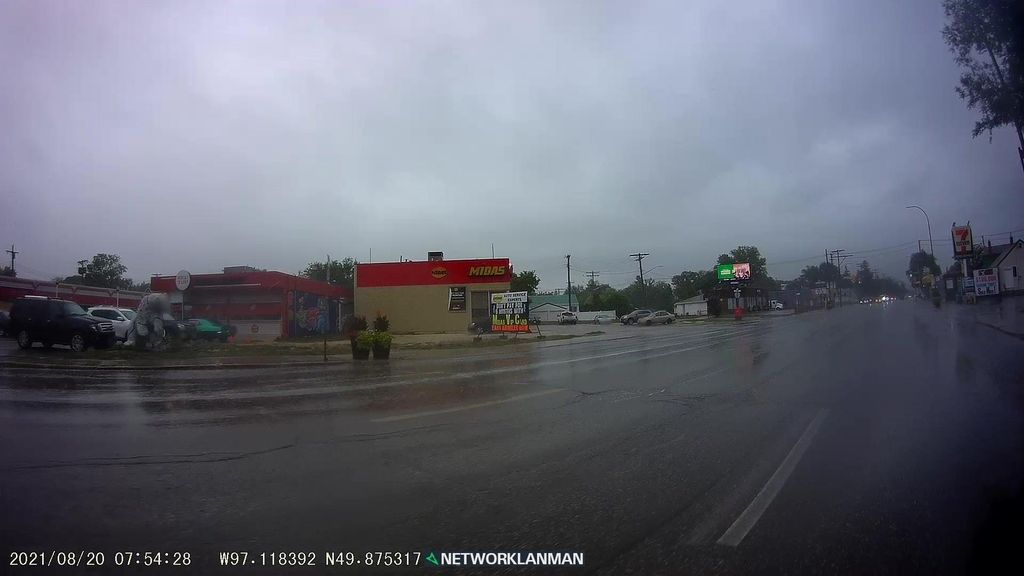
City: winnipeg